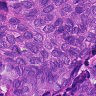
Metastatic tissue present: yes